Interaction volume radius: 5 \u00c5
Interaction volume height: 10 \u00c5
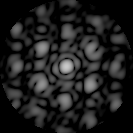
Disorder parameter: 0.3929